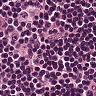
Metastatic tissue present: no